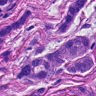
Metastatic tissue present: yes